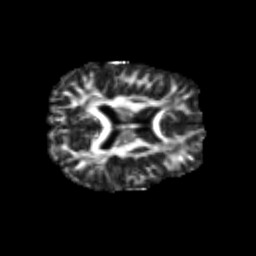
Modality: FA
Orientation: axial
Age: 24
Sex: male
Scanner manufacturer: siemens
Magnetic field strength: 3 T
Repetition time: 3.5 s
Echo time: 0.125 s